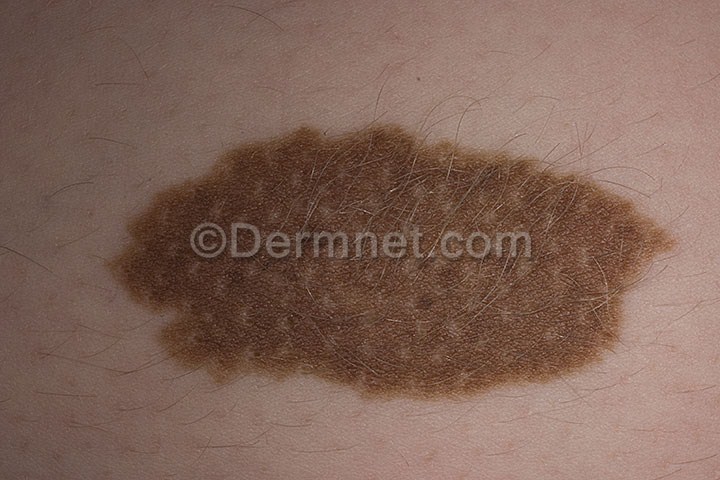
Disease: Melanoma Skin Cancer Nevi and Moles